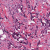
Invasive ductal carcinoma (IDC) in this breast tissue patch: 0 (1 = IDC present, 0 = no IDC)